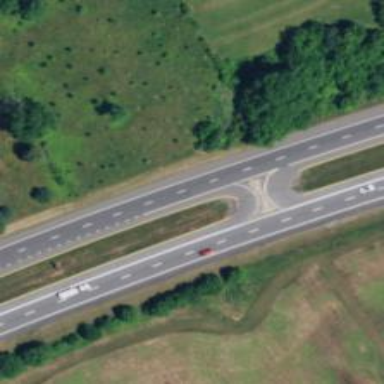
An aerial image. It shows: Asphalt trunk link road.